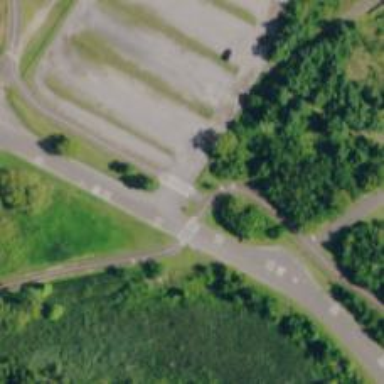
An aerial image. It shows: Asphalt cycleway with uncontrolled crossing.